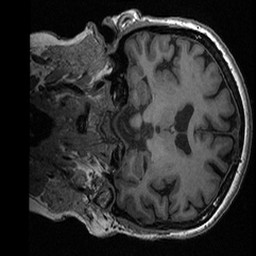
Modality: T1w
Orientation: coronal
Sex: female
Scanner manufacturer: ge
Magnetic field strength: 3 T
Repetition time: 0.0064 s
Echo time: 0.00281 s